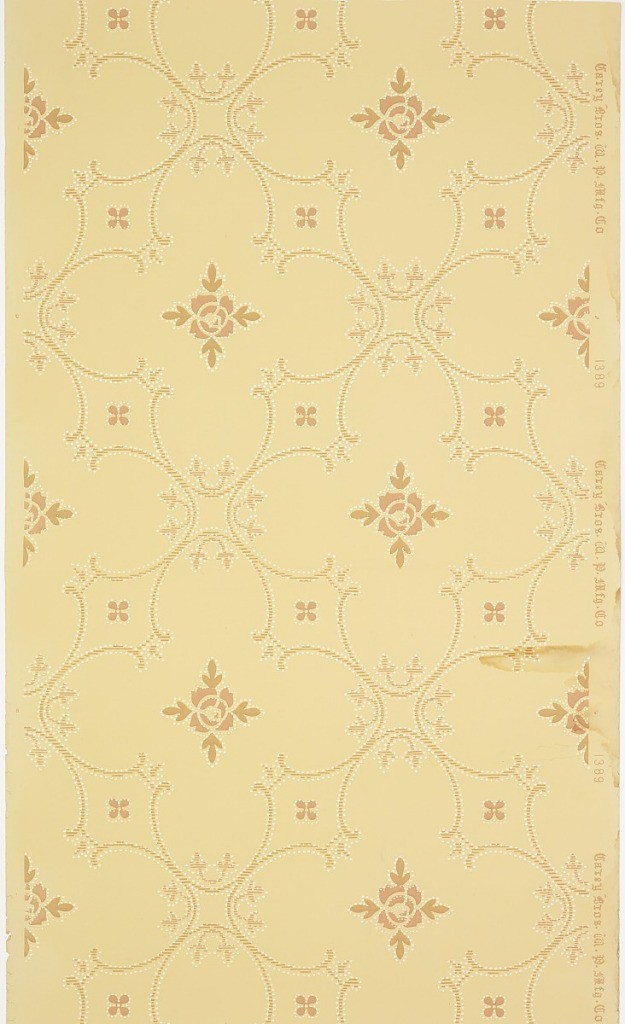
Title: Ceiling paper
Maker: Carey Bros. W.P. Mfg. Co., Philadelphia, Pennsylvania, founded 1882
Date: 1905–1915
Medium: Machine-printed paper, liquid mica
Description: Reating pattern of ogival shapes or quatrefoils printed to resembe a woven textile or cord applique. Four-pointed floral motif in center of each. Printed in tan and white on light tan ground.